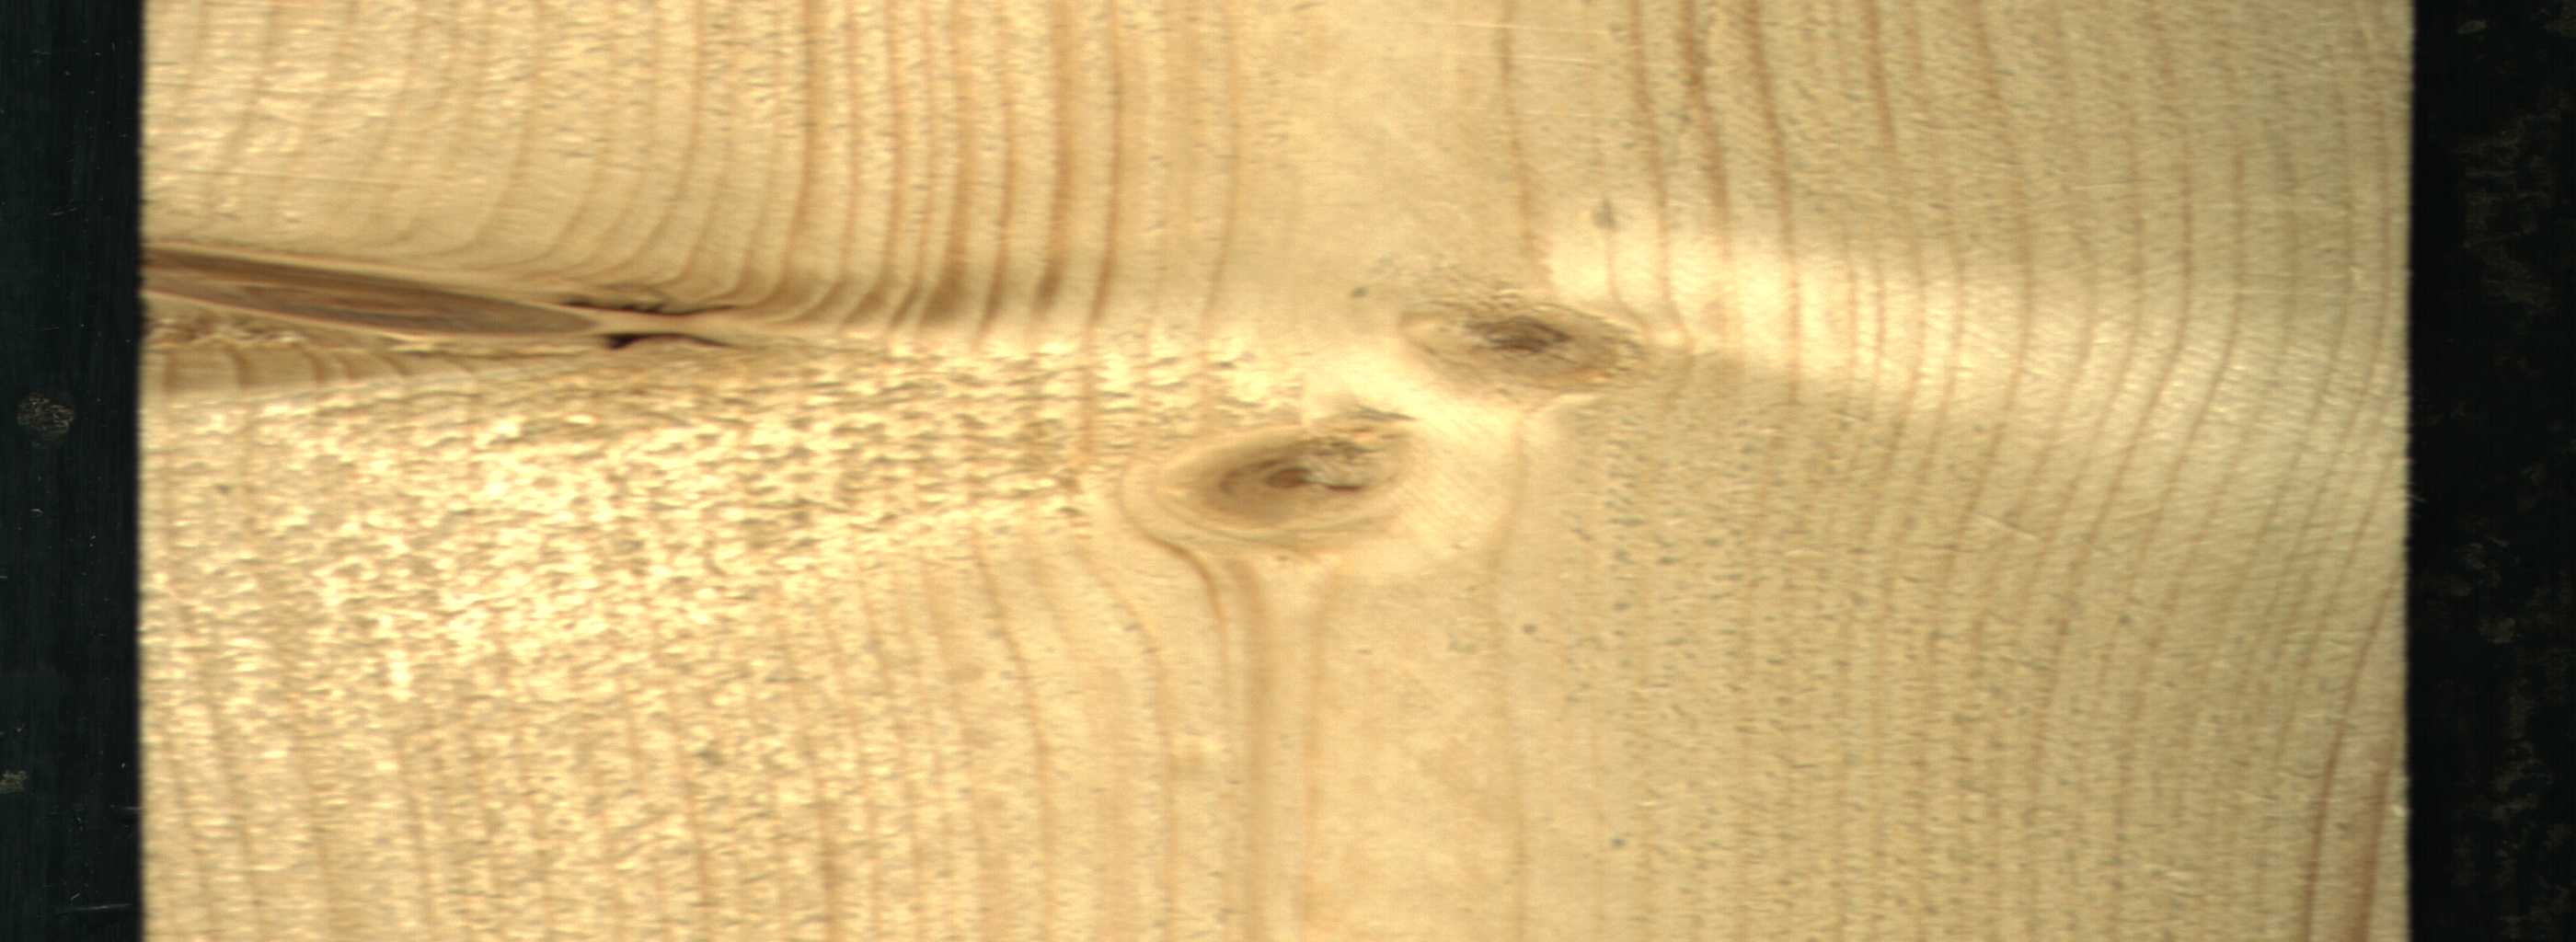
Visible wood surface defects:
Dead_Knot
Live_Knot
Live_Knot
Live_Knot